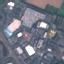
Label: Industrial